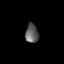
Tissue: lung
Cell type: Myeloid cells
Senescence score: 0.6201
Nuclear area (px): 246
Mean DAPI intensity: 93.488